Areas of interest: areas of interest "Elegant Courtyard Garden"
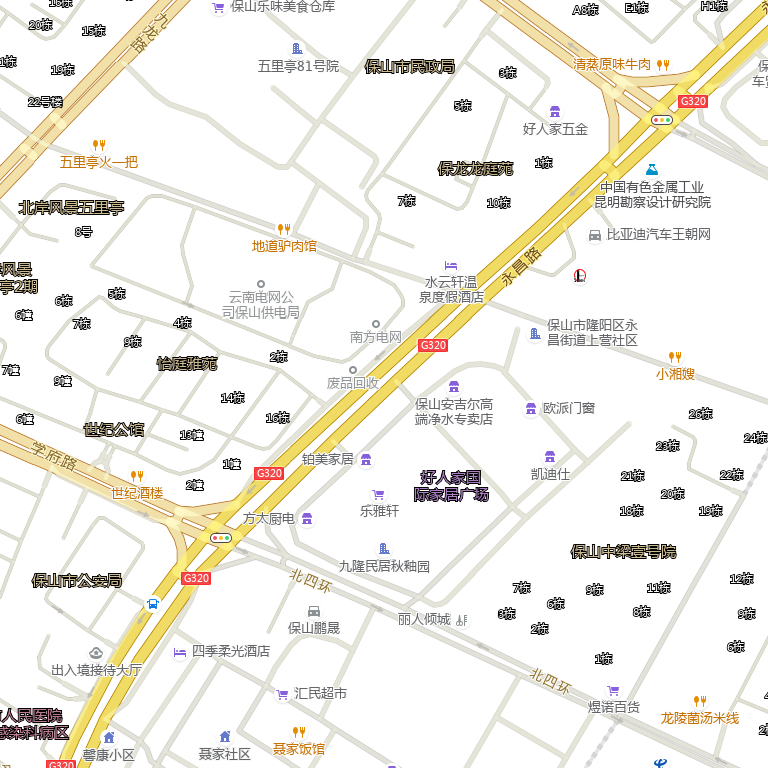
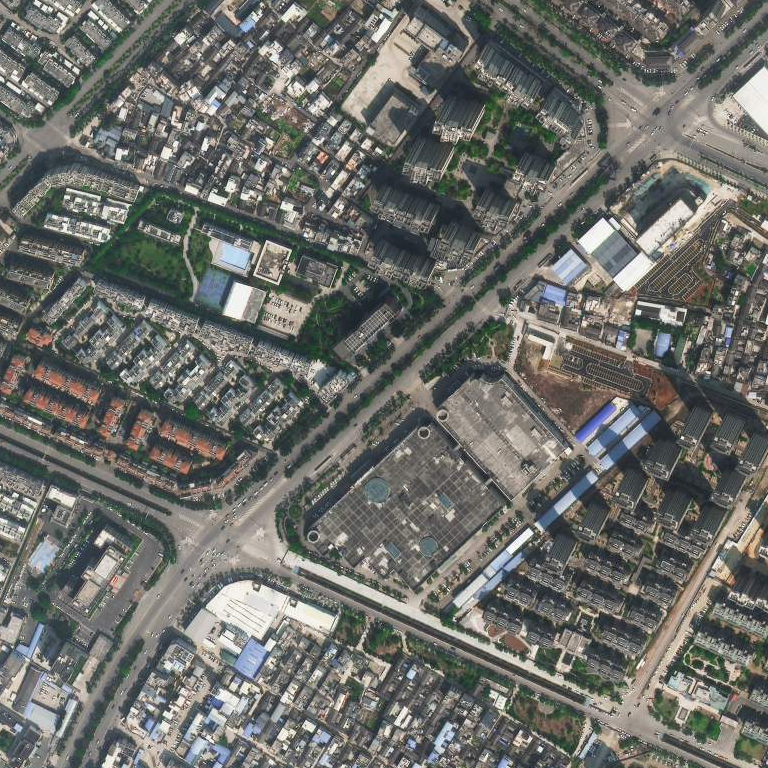